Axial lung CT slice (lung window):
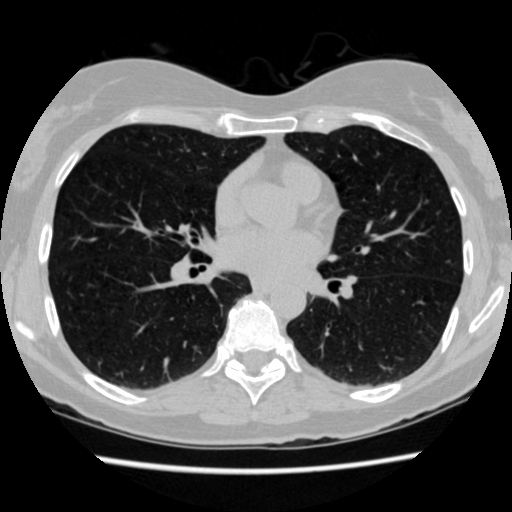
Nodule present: no